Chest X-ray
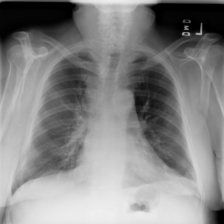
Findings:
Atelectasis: negative
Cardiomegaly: negative
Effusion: negative
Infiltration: negative
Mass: negative
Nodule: negative
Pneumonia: negative
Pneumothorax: negative
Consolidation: negative
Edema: negative
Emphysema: negative
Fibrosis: negative
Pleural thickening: positive
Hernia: negative